Question: In the old static image Google charts I have been producing a combined chart like this one:

It has 3 series (the bars drawn in dark green, light green and pink - on the top) and then it is overlayed by one more data serie - the blue line.
My question is: if that is possible <URL>?
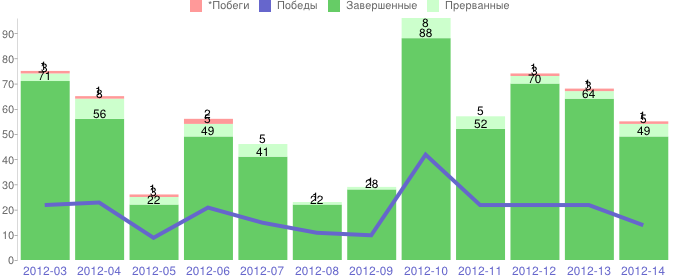
Answer: Looks like <URL> still has documentation for columns, stacked columns and lines.